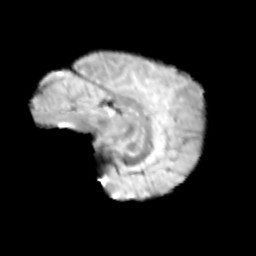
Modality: T2w
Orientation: sagittal
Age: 13
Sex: female
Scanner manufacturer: siemens
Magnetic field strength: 3 T
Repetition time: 3.8 s
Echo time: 0.07 s